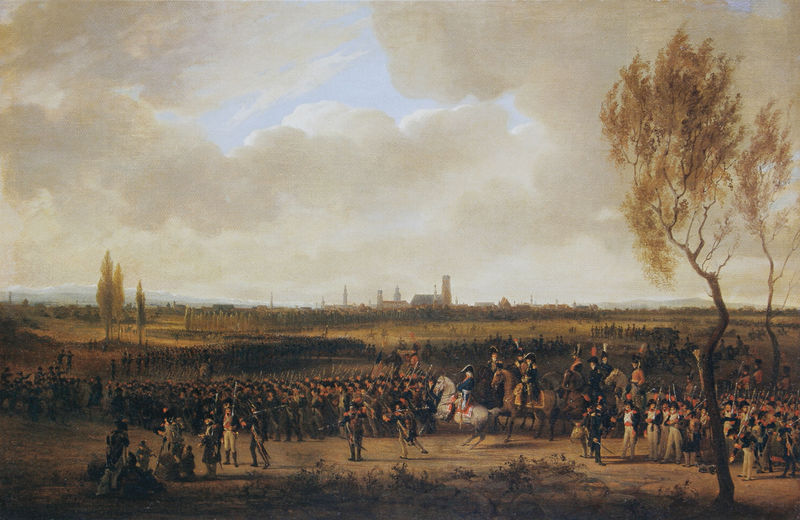
Titel: Die Einnahme von München am 12. Oktober 1805 (aus dem Berthierzyklus)
Künstler: Wilhelm von Kobell
Standort: München
Institution: Bayerische Staatsgemäldesammlungen
Schlagwörter: angriff, baum, berg, blau, blätter, gemälde, gewitter, gruppe, himmel, kampf, mann, weiß, wolken, bäume, gelb, grün, kirchturm, landschaft, menschen, ocker, stadt, äste, braun, frankreich, grau, hintergrund, hut, hüte, männer, orange, schwarz, vordergrund, dach, gebäude, haus, rot, schloss, weg, wiese, wolke, ansammlung, beige, menge, herr, ast, erde, feld, felder, horizont, häuser, hügel, natur, kirche, decke, pferd, pferde, reiter, turm, reiten, sattel, farbig, ansicht, berge, zug, dorf, dächer, herbst, silhouette, friedrich, franzosen, gewalt, krieg, schlacht, historienbild, kaiser, könig, soldaten, brun, einheit, befestigung, kirchen, kirchtürme, panorama, bayern, kirchenturm, kirchentürme, türme, zwiebelturm, zwiebeltürme, münchen, dom, blanc, militär, säbel, uniform, uniformen, waffen, soldat, staub, napoleon, offizier, stiefel, herrscher, menschenmenge, armee, fürst, heer, marsch, schimmel, gewehr, regiment, mittelalter, krieger, general, garde, feldherr, aufbruch, heerführer, kreig, gewehre, fritz, arbre, paysage, generäle, preußen, cheval, infanterie, offiziere, zweispitz, ville, gefecht, lager, frauenkirche, campagne, nuage, fußvolk, truppen, automne, cavalier, aufmarsch, soldats, bataille, braune palette, mannen, napolelon, oesterreich, schlachtreihe, arme, guerre, hommes, fusssoldaten, schlachtordnung, uniforme, lagerplatz, siege, cheveaux, krioeg, kmapf, landschaft heer, gloire, chant, uage